Interaction volume radius: 10 \u00c5
Interaction volume height: 25 \u00c5
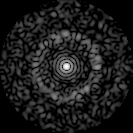
Disorder parameter: 0.851